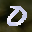
Label: 0